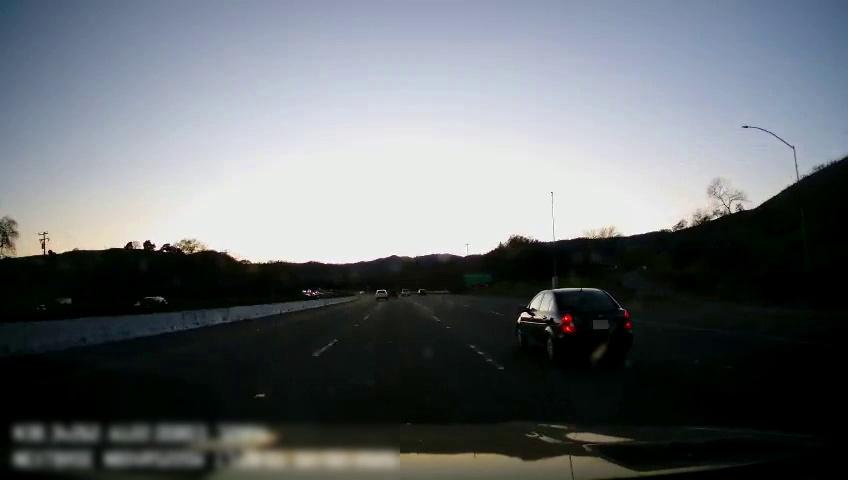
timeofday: Day
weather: Cloudy
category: Drivable Space
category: Vehicles | SUV
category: Vehicles | Car
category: Vehicles | SUV
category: Vehicles | Car
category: Lanes | Current Lane
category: Lanes | Current Lane
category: Lanes | Alternate Lane
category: Lanes | Alternate Lane
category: Traffic | Signs